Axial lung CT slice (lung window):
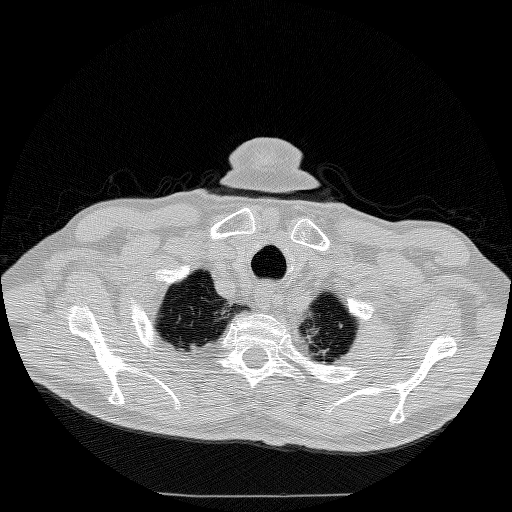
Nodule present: no